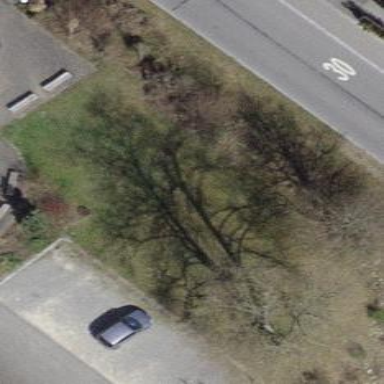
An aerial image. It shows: Street side parking area.